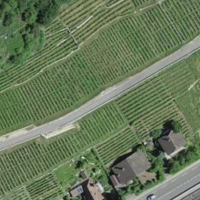
EUNIS habitat code: 40
Species observed at this site:
Cymbalaria muralis